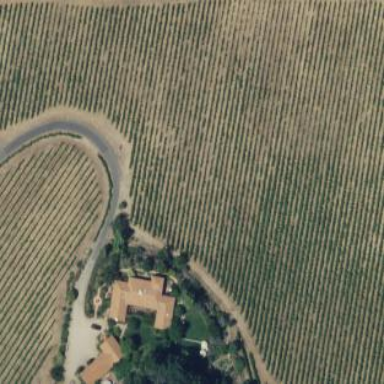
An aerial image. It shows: Vineyard with wine grapes as the main crop.